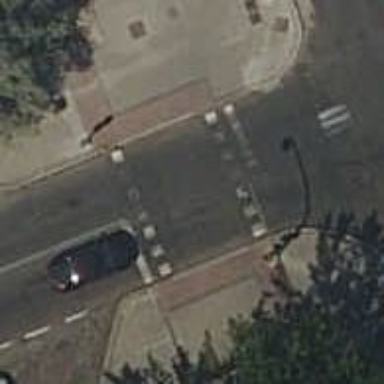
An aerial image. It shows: Crossing with traffic signals.